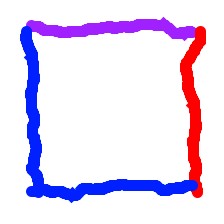
Shape: square